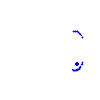
Particle: proton